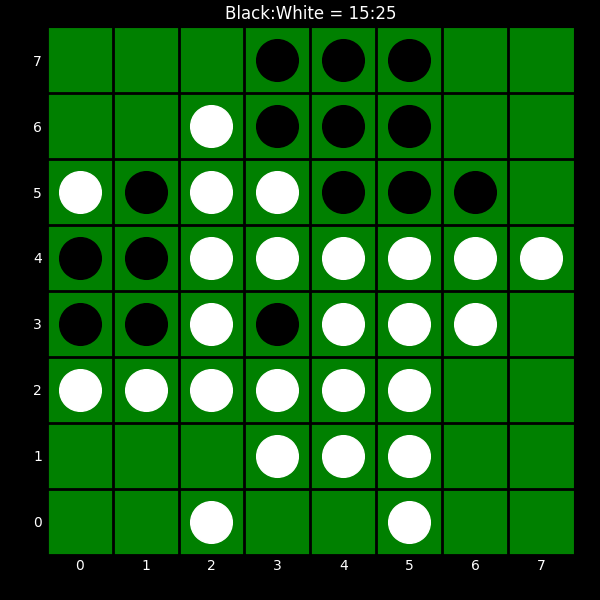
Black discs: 15
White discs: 25